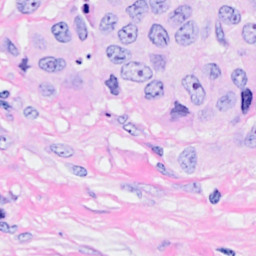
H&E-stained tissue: Breast